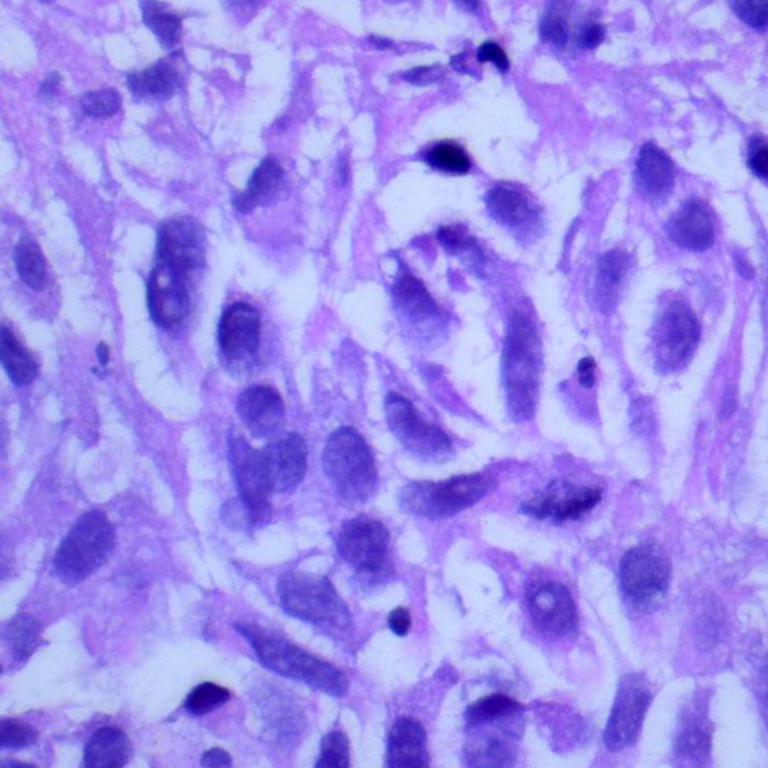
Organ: lung
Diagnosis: squamous carcinomas